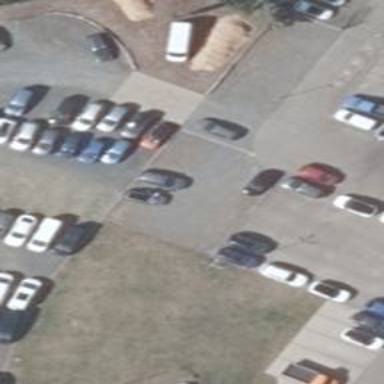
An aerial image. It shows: Asphalt parking aisle road.